Question: I have a strange problem. Sometimes it happens, sometimes it doesn't.
I have an array of GLfloat with 8 items. When EAGLView draw it, it shows the two lines of the array, but also an additional line.

'''
+ (Class)layerClass {
return [CAEAGLLayer class];
}
- (id)initWithCoder:(NSCoder*)coder {
if ((self = [super initWithCoder:coder])) {
CAEAGLLayer *eaglLayer = (CAEAGLLayer *)self.layer;
eaglLayer.opaque = NO;
eaglLayer.drawableProperties = [NSDictionary dictionaryWithObjectsAndKeys: [NSNumber numberWithBool:NO], kEAGLDrawablePropertyRetainedBacking, kEAGLColorFormatRGBA8, kEAGLDrawablePropertyColorFormat, nil];
context = [[EAGLContext alloc] initWithAPI:kEAGLRenderingAPIOpenGLES1];
if (!context || ![EAGLContext setCurrentContext:context]) {
[self release];
return nil;
}
}
return self;
}
- (void)drawView {
int numero=malloc_size(puntosPintar)/sizeof(GLfloat);
[EAGLContext setCurrentContext:context];
glBindFramebufferOES(GL_FRAMEBUFFER_OES, viewFramebuffer);
glViewport(0, 0, backingWidth, backingHeight);
glClear(GL_COLOR_BUFFER_BIT);
glVertexPointer(2, GL_FLOAT, 0, puntosPintar);
glEnableClientState(GL_VERTEX_ARRAY);
glColor4f(1,1,1,1);
glDrawArrays(GL_LINES, 0, numero);
glBindRenderbufferOES(GL_RENDERBUFFER_OES, viewRenderbuffer);
[context presentRenderbuffer:GL_RENDERBUFFER_OES];
free(puntosPintar);
}
- (void)layoutSubviews {
[EAGLContext setCurrentContext:context];
[self destroyFramebuffer];
[self createFramebuffer];
[self drawView];
}
- (BOOL)createFramebuffer {
glGenFramebuffersOES(1, &viewFramebuffer);
glGenRenderbuffersOES(1, &viewRenderbuffer);
glBindFramebufferOES(GL_FRAMEBUFFER_OES, viewFramebuffer);
glBindRenderbufferOES(GL_RENDERBUFFER_OES, viewRenderbuffer);
[context renderbufferStorage:GL_RENDERBUFFER_OES fromDrawable:(CAEAGLLayer*)self.layer];
glFramebufferRenderbufferOES(GL_FRAMEBUFFER_OES, GL_COLOR_ATTACHMENT0_OES, GL_RENDERBUFFER_OES, viewRenderbuffer);
glGetRenderbufferParameterivOES(GL_RENDERBUFFER_OES, GL_RENDERBUFFER_WIDTH_OES, &backingWidth);
glGetRenderbufferParameterivOES(GL_RENDERBUFFER_OES, GL_RENDERBUFFER_HEIGHT_OES, &backingHeight);
if (USE_DEPTH_BUFFER) {
glGenRenderbuffersOES(1, &depthRenderbuffer);
glBindRenderbufferOES(GL_RENDERBUFFER_OES, depthRenderbuffer);
glRenderbufferStorageOES(GL_RENDERBUFFER_OES, GL_DEPTH_COMPONENT16_OES, backingWidth, backingHeight);
glFramebufferRenderbufferOES(GL_FRAMEBUFFER_OES, GL_DEPTH_ATTACHMENT_OES, GL_RENDERBUFFER_OES, depthRenderbuffer);
}
if(glCheckFramebufferStatusOES(GL_FRAMEBUFFER_OES) != GL_FRAMEBUFFER_COMPLETE_OES) {
NSLog(@"failed to make complete framebuffer object %x", glCheckFramebufferStatusOES(GL_FRAMEBUFFER_OES));
return NO;
}
return YES;
}
- (void)destroyFramebuffer {
glDeleteFramebuffersOES(1, &viewFramebuffer);
viewFramebuffer = 0;
glDeleteRenderbuffersOES(1, &viewRenderbuffer);
viewRenderbuffer = 0;
if(depthRenderbuffer) {
glDeleteRenderbuffersOES(1, &depthRenderbuffer);
depthRenderbuffer = 0;
}
}
- (void)dealloc {
if ([EAGLContext currentContext] == context) {
[EAGLContext setCurrentContext:nil];
}
[context release];
[super dealloc];
}
@end
'''
'''
puntosPintar=(GLfloat*)malloc(sizeof(GLfloat)*8);
puntosPintar[0] = -0.25f;
puntosPintar[1] = -1.49f;
puntosPintar[2] = -0.1f;
puntosPintar[3] = 0.0f;
puntosPintar[4] = 0.25f;
puntosPintar[5] = -1.49f;
puntosPintar[6] = 0.1f;
puntosPintar[7] = 0.0f;
'''
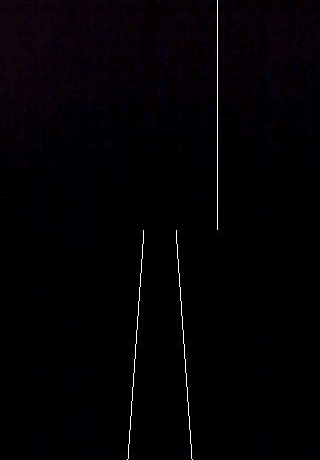
Answer: You should be passing '4' into the count argument of glDrawArrays, not 8 (this is the count of vertexes, not the count of floats).